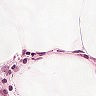
Metastatic tissue present: no